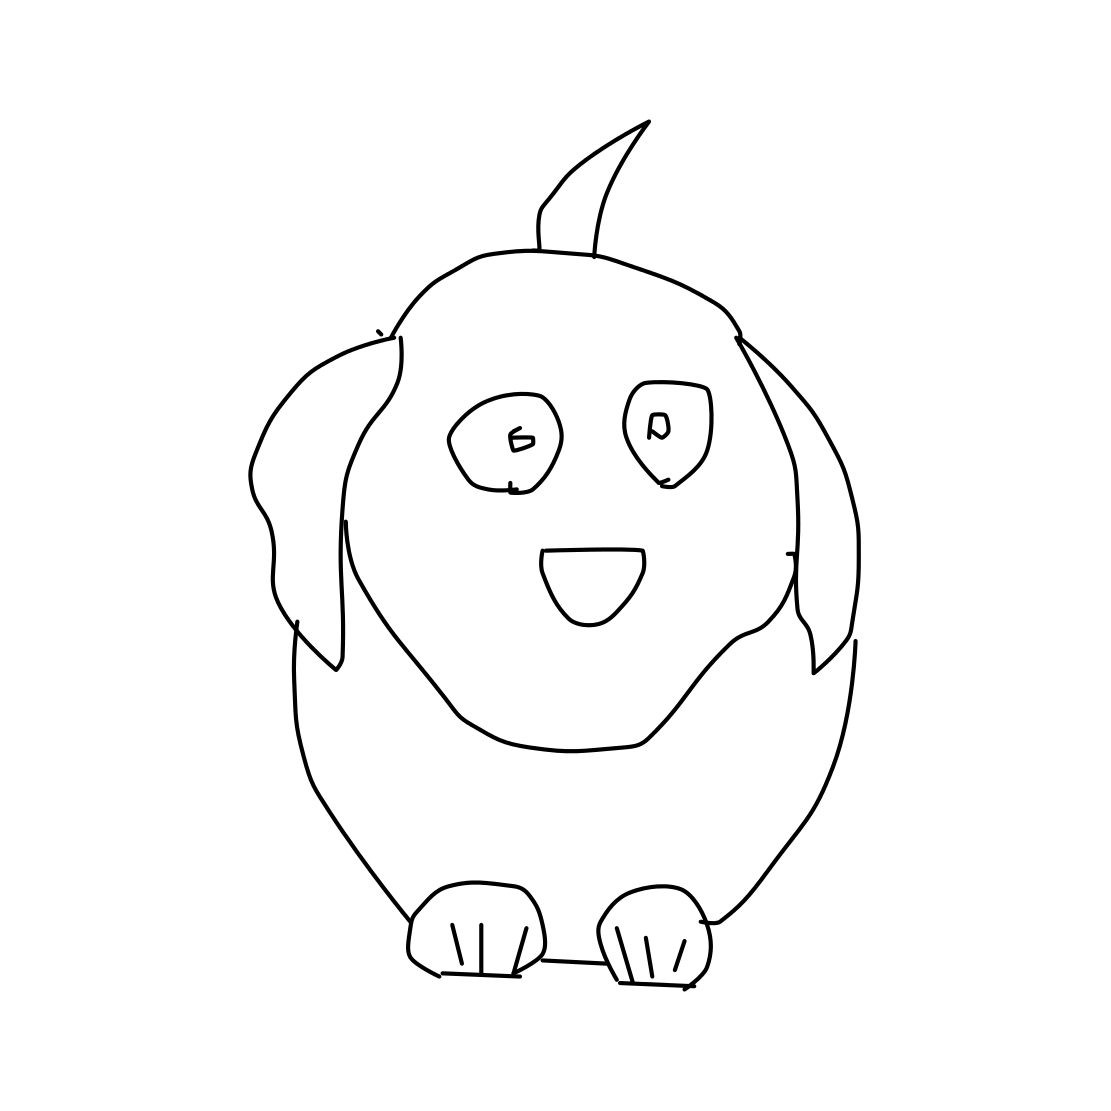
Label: dog